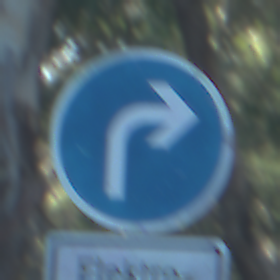
Verkehrszeichen: VorgeschriebeneFahrtrichtungRechts
Zusatzzeichen unten: BesondereFahrzeugeUndTransportgueter11
Umgebung: Outdoor, Nature
Tageszeit: MorningAfternoon
Wetter: Clear
Licht: Natural
Jahreszeit: NotSpecified
Kontrast: LowContrast